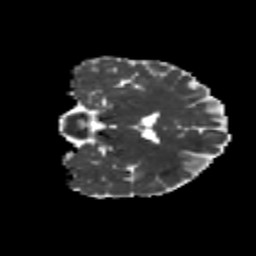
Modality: MD
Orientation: coronal
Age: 43
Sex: male
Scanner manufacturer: siemens
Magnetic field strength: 3 T
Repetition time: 8.6 s
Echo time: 0.095 s